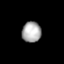
Tissue: lung
Cell type: Endothelial cells
Senescence score: 0.1469
Nuclear area (px): 389
Mean DAPI intensity: 170.725